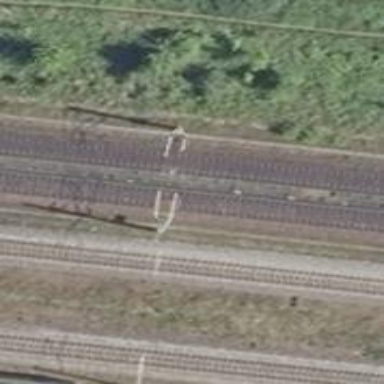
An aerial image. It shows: Milestone along the railway with catenary mast.